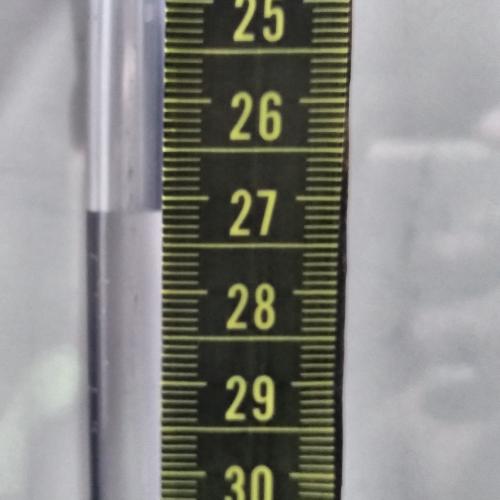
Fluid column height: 27.2 cm